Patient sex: F
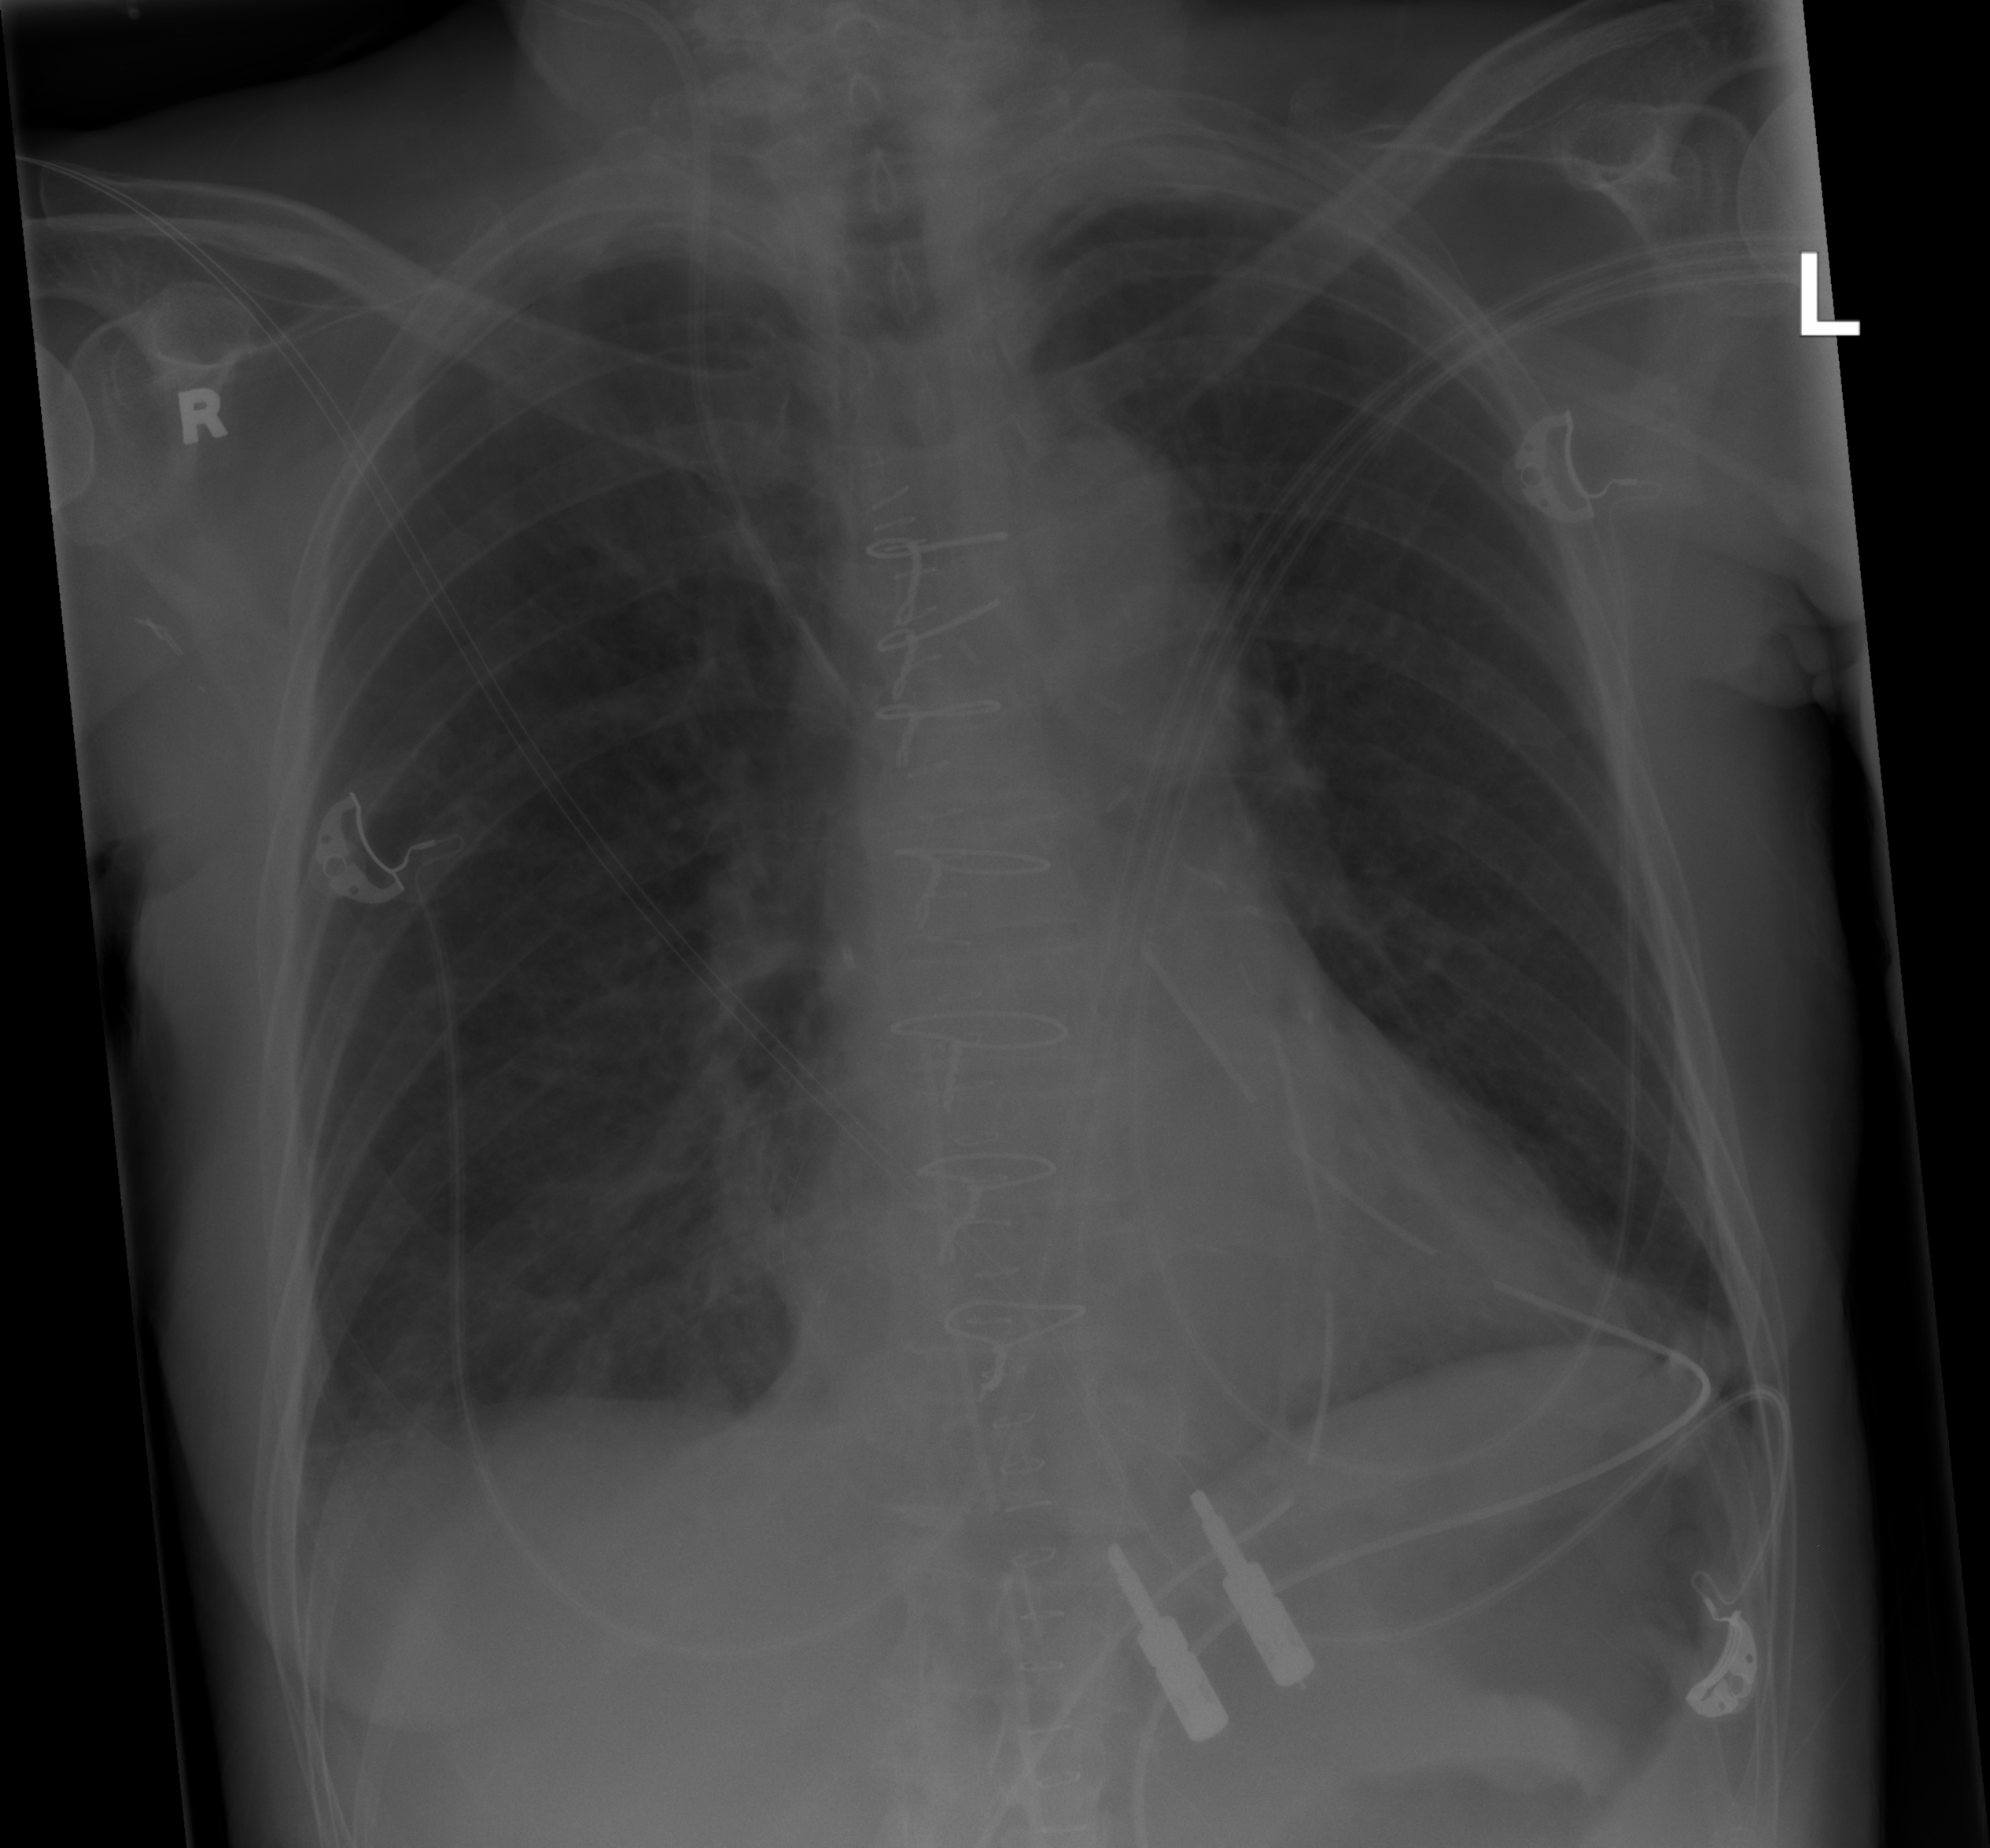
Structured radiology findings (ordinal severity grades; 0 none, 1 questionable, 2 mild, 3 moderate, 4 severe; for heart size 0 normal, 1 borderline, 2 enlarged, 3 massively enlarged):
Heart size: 0
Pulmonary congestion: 0
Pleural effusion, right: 0
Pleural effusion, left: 0
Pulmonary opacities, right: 0
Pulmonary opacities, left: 0
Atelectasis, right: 1
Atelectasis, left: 1